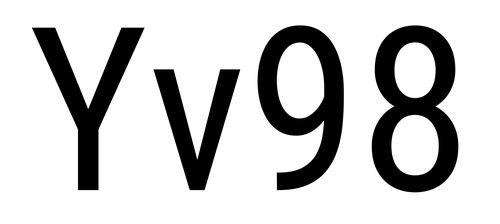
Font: Roboto_Condensed_Regular